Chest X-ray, PA view. Patient: 60 years old, sex F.
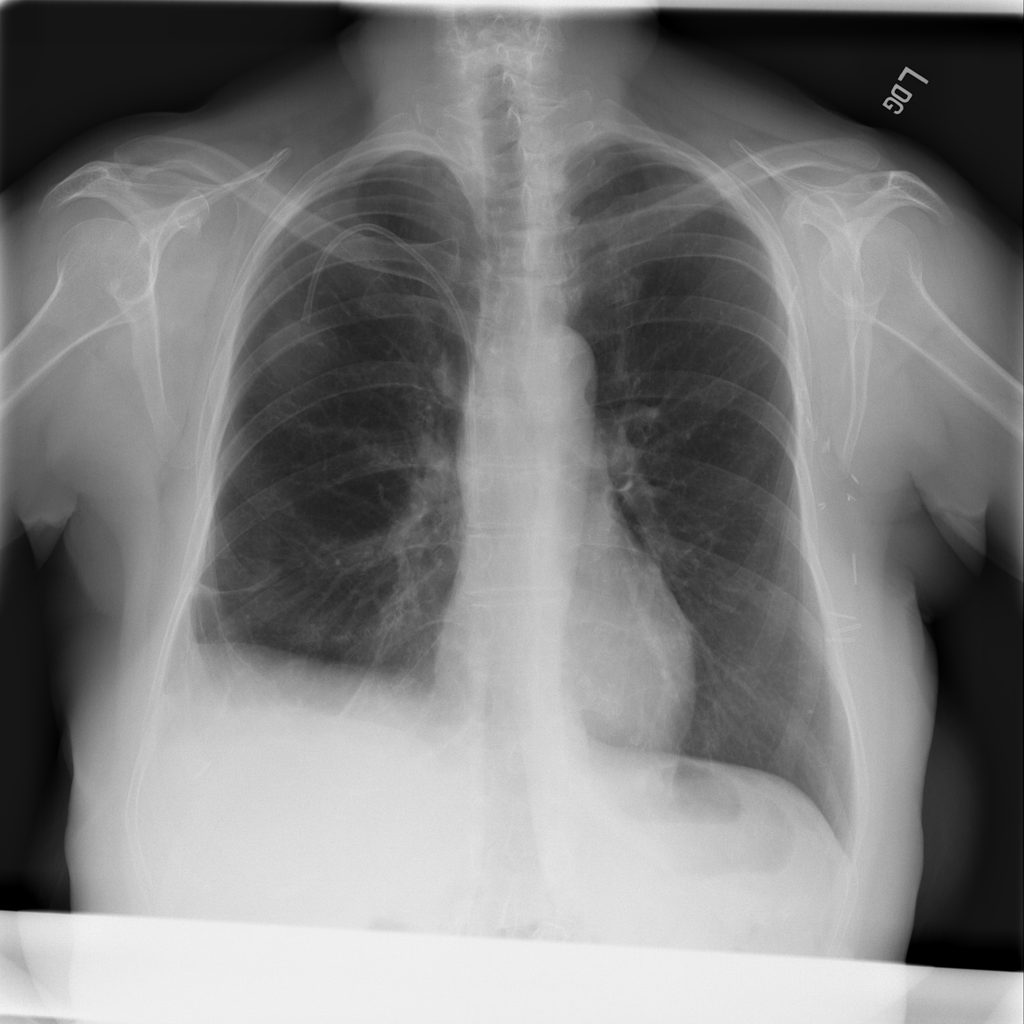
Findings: Nodule